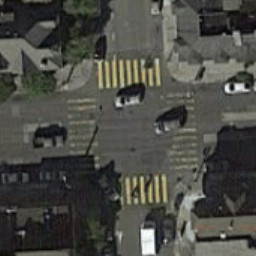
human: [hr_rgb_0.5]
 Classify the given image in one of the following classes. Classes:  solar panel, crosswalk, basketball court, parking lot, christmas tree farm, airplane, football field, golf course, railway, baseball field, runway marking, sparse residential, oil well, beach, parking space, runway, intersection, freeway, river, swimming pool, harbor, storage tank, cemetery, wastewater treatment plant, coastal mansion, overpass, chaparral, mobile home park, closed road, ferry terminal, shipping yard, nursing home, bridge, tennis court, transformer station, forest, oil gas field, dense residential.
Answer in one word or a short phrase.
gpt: crosswalk